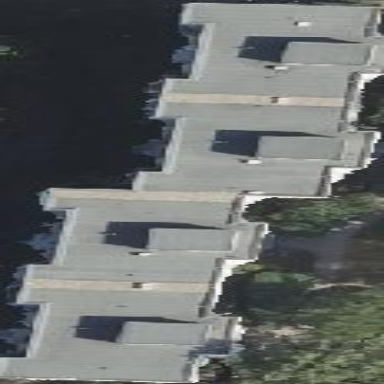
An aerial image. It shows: Residential building with flat roof made of tar paper.